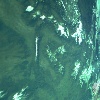
Label: land